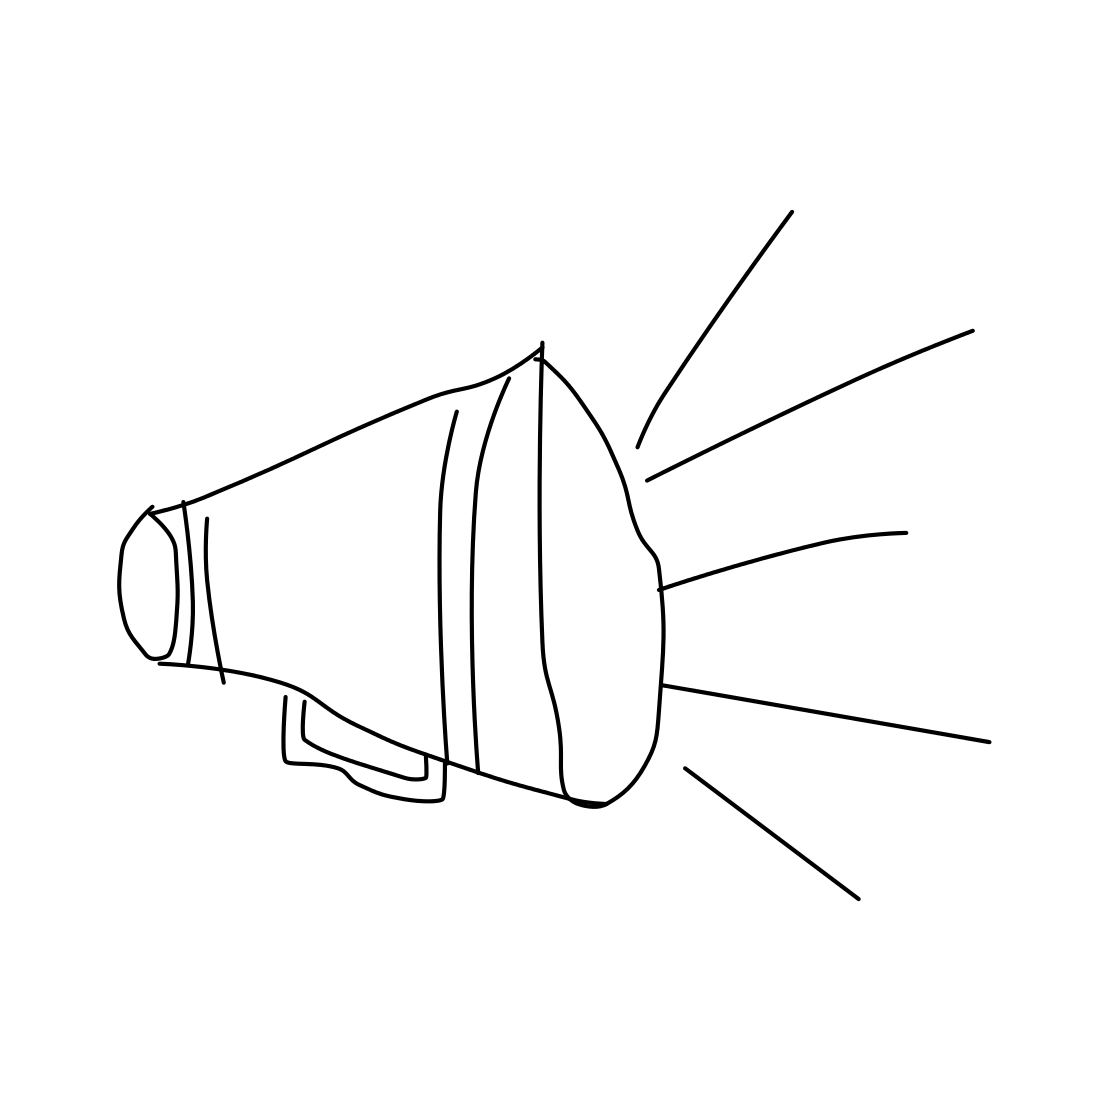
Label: megaphone